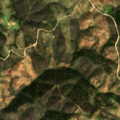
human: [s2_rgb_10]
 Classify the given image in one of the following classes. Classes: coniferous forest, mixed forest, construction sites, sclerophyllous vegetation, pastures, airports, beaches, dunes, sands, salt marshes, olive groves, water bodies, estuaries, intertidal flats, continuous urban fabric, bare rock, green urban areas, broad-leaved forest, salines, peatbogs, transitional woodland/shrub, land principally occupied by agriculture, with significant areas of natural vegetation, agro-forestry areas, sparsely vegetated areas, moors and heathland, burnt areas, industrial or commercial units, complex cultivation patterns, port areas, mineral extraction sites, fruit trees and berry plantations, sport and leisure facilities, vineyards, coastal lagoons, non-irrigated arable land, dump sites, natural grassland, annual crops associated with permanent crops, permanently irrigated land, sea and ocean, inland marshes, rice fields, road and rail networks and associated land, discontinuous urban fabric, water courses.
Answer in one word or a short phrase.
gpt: land principally occupied by agriculture, with significant areas of natural vegetation, broad-leaved forest, sclerophyllous vegetation, transitional woodland/shrub